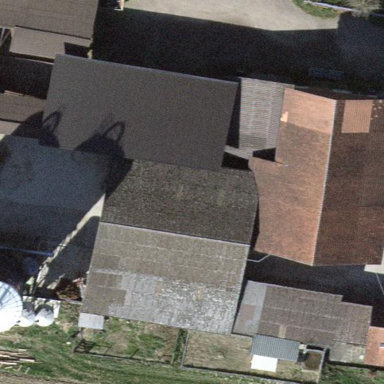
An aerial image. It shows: Farm auxiliary building with gabled roof.